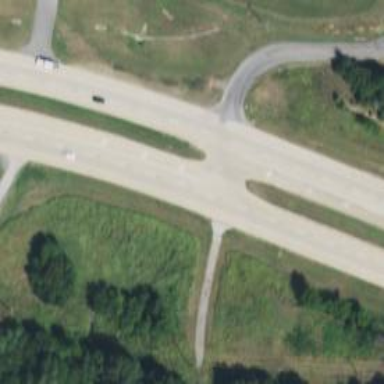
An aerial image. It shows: Trunk link highway.